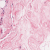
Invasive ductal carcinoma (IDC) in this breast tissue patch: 0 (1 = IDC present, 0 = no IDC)